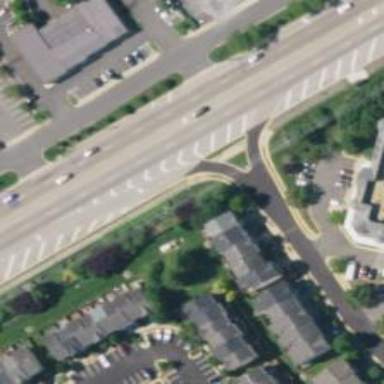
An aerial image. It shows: Trunk link road with asphalt surface.